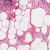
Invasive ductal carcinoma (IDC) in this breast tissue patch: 1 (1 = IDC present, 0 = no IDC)